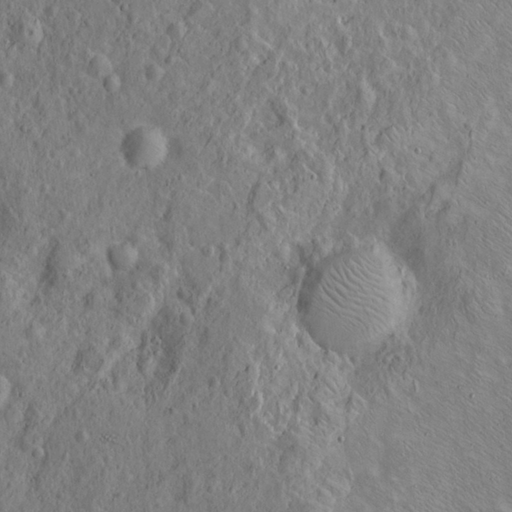
Objects detected: cone